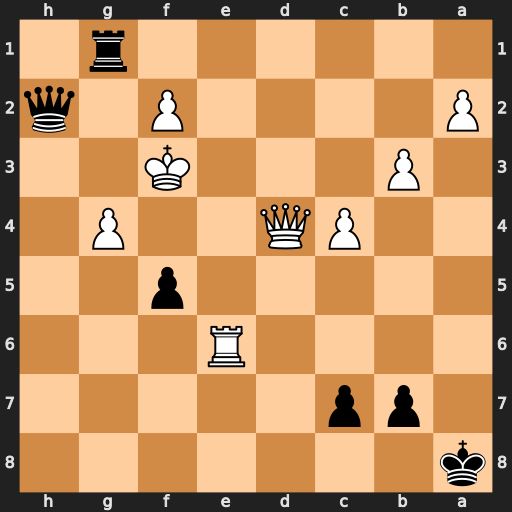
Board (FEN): k7/1pp5/4R3/5p2/2PQ2P1/1P3K2/P4P1q/6r1
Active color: b
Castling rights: -
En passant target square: -
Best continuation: Qh1+ Ke3 Re1+ Kf4 Rxe6